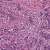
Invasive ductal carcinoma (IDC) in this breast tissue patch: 0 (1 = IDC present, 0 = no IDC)